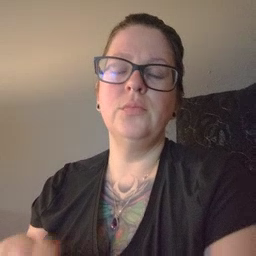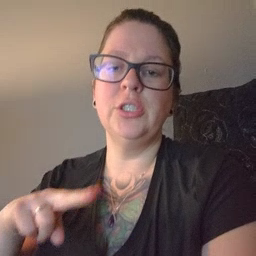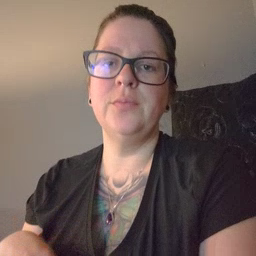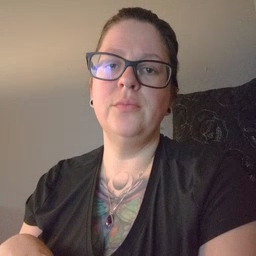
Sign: chair